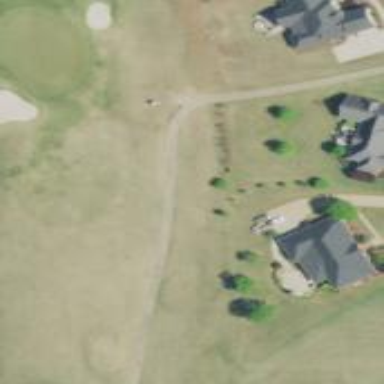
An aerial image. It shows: Golf fairway surrounded by grass.